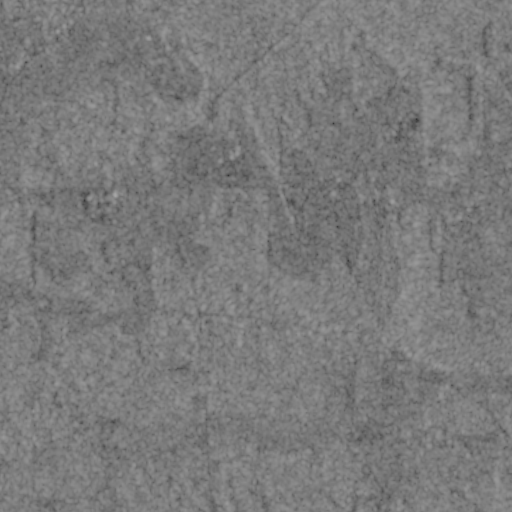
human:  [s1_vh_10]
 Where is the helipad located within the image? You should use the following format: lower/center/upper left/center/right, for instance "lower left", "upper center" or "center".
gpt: The helipad is located in the upper center of the image.
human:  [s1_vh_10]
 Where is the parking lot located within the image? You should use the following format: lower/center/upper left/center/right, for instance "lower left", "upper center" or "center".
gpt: There is no parking lot in the image.

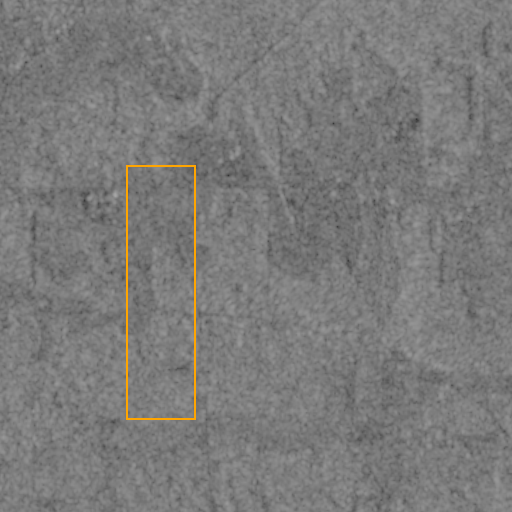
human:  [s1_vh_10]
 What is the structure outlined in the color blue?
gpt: There is no blue outline.
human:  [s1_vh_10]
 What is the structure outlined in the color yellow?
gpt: There is no structure outlined in yellow.